Question: Why on sites like Stack Overflow, Techcrunch, Smashing Magazine, etc. are the page titles (i.e. the text at the top of the page) clickable URLs that redirect to the same page that the user is on?
Some examples:

I believe that this does not effect SEO as search engines ignore internal links.
Is it for usability purposes?
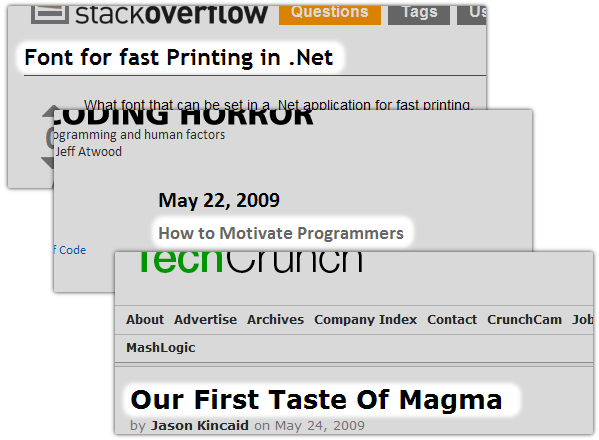
Answer: More than anything, it provides a link to the of the page.
For example, for this very stack overflow page it is a user can get here through any of the following non-default links:
- <URL>
While the default link is actually:
- <URL>
If users are unable to get to the default state, they end up bookmarking or emailing the non-default link which propagates to new users and the problem just multiplies.
Clicking on the title link of the post will restore the default state and strip off any query parameters (?sort=date), named anchors (#foobar) and fix the story slug (/why-are-page-titles/...).